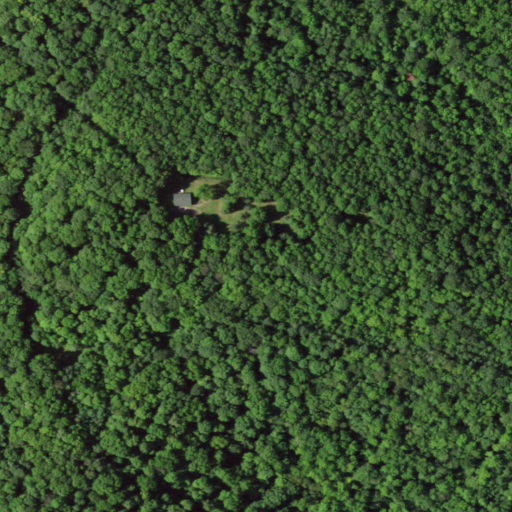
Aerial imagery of mountain in New York named McMurdy Hill containing deciduous forest and open development